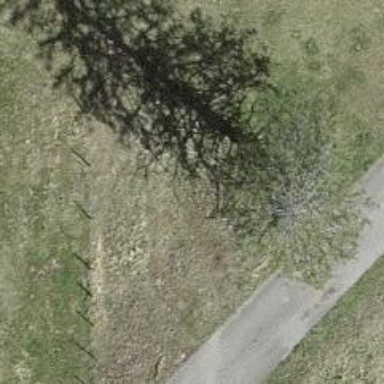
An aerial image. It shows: Beautiful tree in nature.